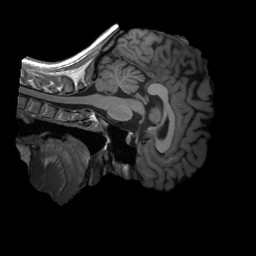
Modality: T1w
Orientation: sagittal
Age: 22
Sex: female
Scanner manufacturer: siemens
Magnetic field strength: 3 T
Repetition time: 2.3 s
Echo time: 0.00232 s